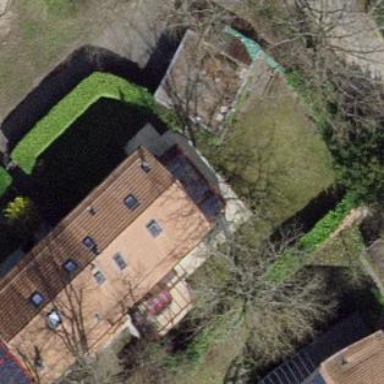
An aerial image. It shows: Garden enclosed by fence.